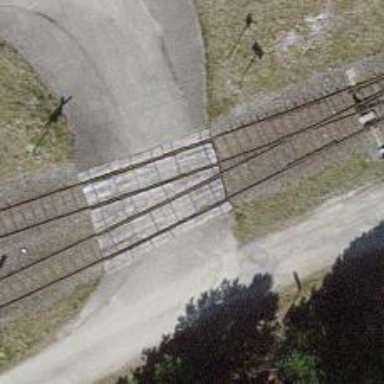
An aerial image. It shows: Level crossing along the railway.